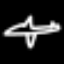
Label: airplane